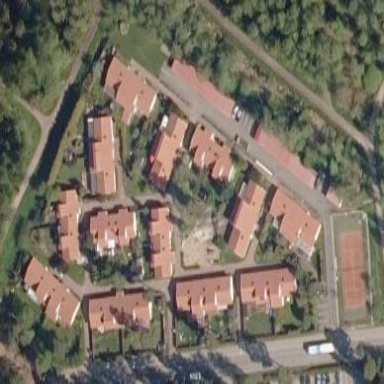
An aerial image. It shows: Residential area with apartments.